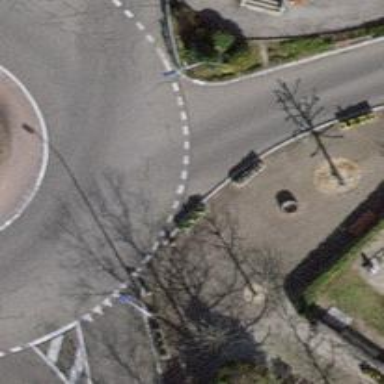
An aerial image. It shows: Residential road with asphalt surface and no sidewalks.